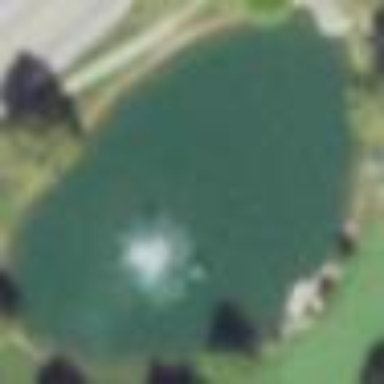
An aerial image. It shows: Beautiful fountain with flowing water in natural setting.